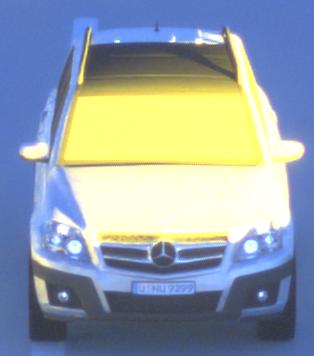
Make: Mercedes-Benz
Model: GLK 280
Detailed model: GLK-Class (204)
Model produced from: 2008/10
Model produced until: 2009/04
Doors: 5
Color: white
Road condition: dry road
Daytime: sunrise or sunset
Contrast: high contrast